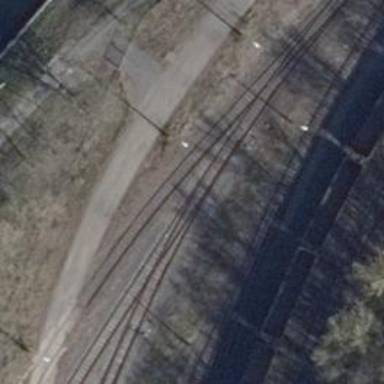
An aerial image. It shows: Railway switch.